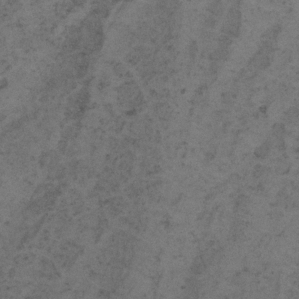
Label: frost